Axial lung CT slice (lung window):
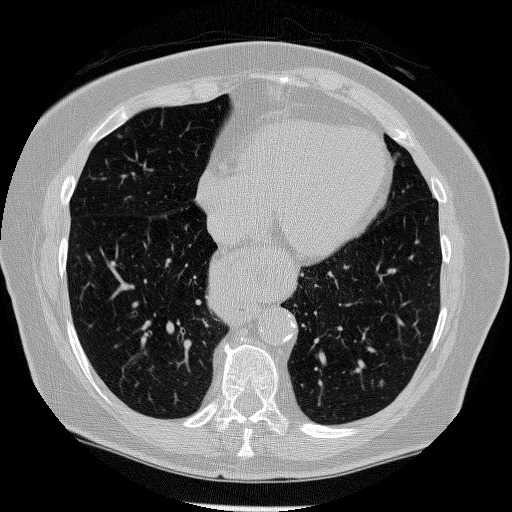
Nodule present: yes
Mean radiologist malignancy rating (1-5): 4.333